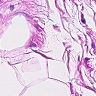
Metastatic tissue present: no